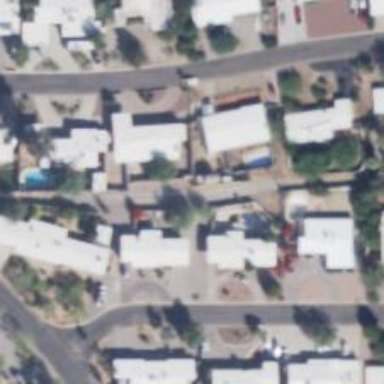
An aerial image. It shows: Alley classified as service road.